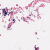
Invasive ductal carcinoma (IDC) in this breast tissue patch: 0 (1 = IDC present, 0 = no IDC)